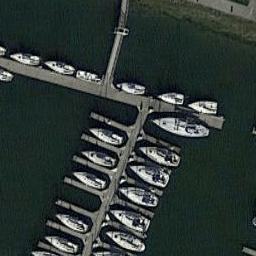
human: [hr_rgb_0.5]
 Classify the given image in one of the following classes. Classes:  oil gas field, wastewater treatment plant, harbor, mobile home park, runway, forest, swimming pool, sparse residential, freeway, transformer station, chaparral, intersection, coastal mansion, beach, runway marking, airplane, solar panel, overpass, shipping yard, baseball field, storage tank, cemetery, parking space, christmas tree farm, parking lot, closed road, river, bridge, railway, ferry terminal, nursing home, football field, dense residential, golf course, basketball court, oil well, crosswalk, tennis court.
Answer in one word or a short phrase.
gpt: harbor